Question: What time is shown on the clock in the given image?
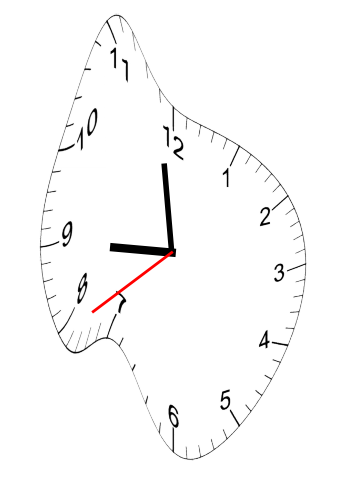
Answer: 08:58:39